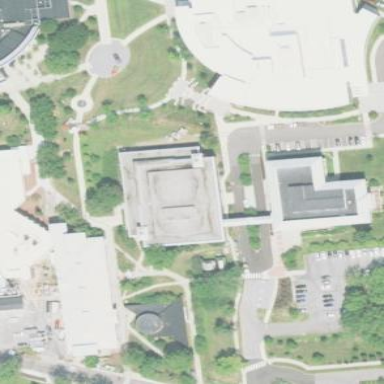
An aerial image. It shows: View of university building.